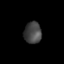
Tissue: lung
Cell type: Myeloid cells
Senescence score: 0.243
Nuclear area (px): 366
Mean DAPI intensity: 69.413